Question: I used GAE and NDB for a project. I just noticed that if I create several objects, and then I retrieve the list of these objects the order is not preserved (i use the 'fetch()' on the object).
This is a screenshot of the admin page, which shows the same problem:

as you (if it's too small <URL> see i've several 'sessions'. Now, i created the sessions that have as name 'day' in order, from 0 to 7.
But as you see the order is not preserved.
I checked and actually the 'keys' are not incremental. Neither the 'id' ('id' should be incremental, shouldn't it? but anyway in some classes, not this one, I used a hand-made key, so there will be no 'id').
Is there a way to preserve insertion order?
(or it's just a strange behaviour? or it's my bad?)
PS: if you want to have a look at the code: <URL> class i made
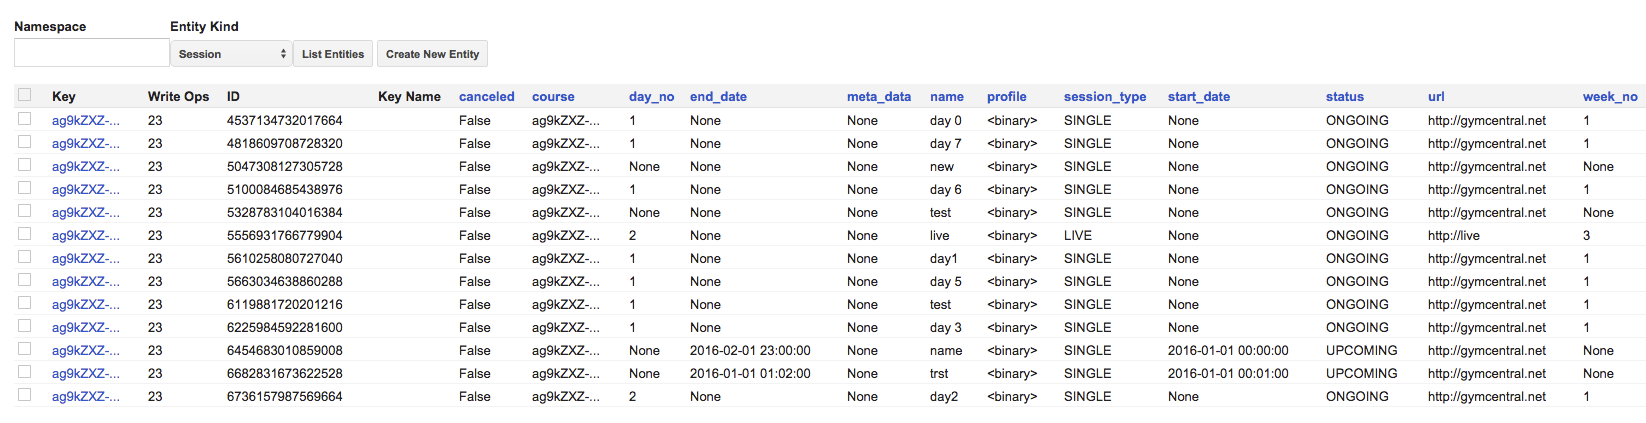
Answer: Neither 'keys' nor 'id's are strictly incremental (and incremental by one) in 'ndb'. You can set your own 'id's and assure they autoincrement properly.
Or you can add to your model(s) a 'DateTimeProperty':
'''
created = ndb.DateTimeProperty(auto_now_add=True)
'''
And in your view you can use a filter to sort the entities by the date of insertion, for ex:
'''
posts = Post.query().order(-Post.created).fetch()
'''
which will order and fetch your (let's say) 'Post' entities in the descending order of insertion dates.